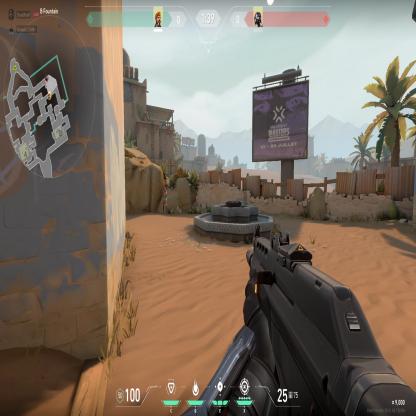
Label: enemy